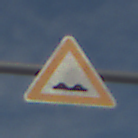
Verkehrszeichen: UnebeneFahrbahn
Umgebung: Outdoor, Suburban
Tageszeit: Midday
Wetter: PartlyCloudy
Licht: Natural
Jahreszeit: NotSpecified
Kontrast: HighContrast